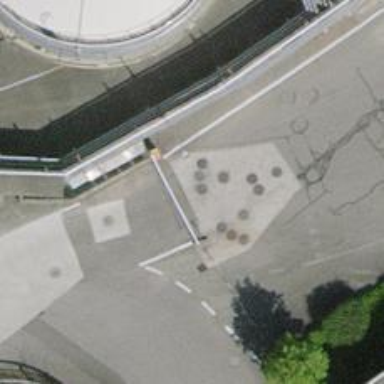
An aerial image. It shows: Lift gate barrier.